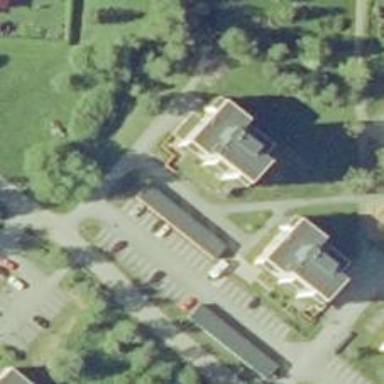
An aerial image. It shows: Parking area.